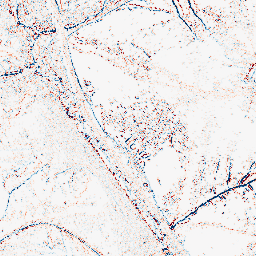
Category: edge_preserving
Decomposition family: median
Decomposition parameters: size: 3
Upsampling method: quadratic
Upsampling parameters: scale: 4
Upsampling scale: 4